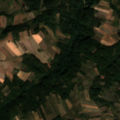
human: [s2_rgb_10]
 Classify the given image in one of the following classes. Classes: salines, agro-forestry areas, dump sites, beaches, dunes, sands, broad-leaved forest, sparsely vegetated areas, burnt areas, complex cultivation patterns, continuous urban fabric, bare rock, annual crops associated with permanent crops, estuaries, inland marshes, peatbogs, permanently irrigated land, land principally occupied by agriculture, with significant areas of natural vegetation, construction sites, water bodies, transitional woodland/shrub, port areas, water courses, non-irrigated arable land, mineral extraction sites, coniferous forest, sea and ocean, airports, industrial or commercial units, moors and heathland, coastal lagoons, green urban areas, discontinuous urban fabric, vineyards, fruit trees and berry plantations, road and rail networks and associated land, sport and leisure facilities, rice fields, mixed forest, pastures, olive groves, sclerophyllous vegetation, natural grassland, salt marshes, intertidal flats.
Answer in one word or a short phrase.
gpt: non-irrigated arable land, complex cultivation patterns, land principally occupied by agriculture, with significant areas of natural vegetation, broad-leaved forest